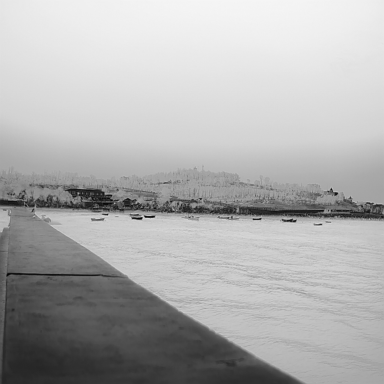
There are 12 bulk_carriers in the infrared image.